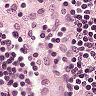
Metastatic tissue present: no